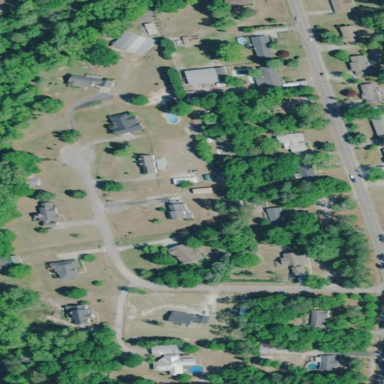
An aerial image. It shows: Residential area in subdivision.